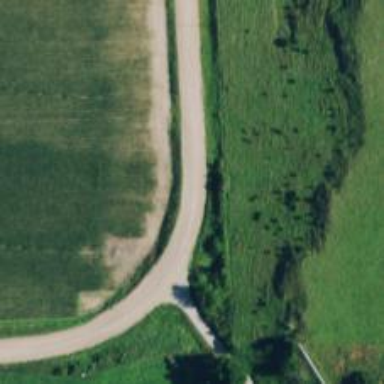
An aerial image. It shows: Tertiary road.